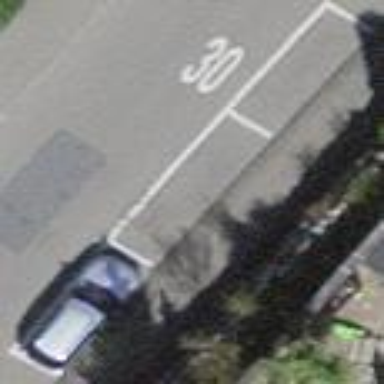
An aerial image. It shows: Parking lane area.